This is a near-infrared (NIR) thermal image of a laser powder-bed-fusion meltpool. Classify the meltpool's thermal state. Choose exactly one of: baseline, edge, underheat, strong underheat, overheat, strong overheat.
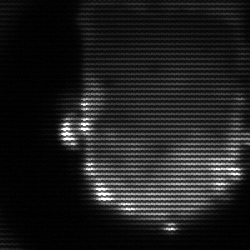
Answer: baseline